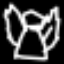
Label: angel